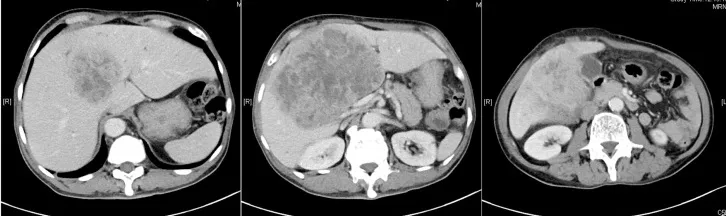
Axial image of CT scan before Y90 therapy: an HCC lesion 15 cm in size.
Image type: radiology (ct)